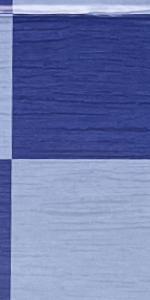
Label: Empty